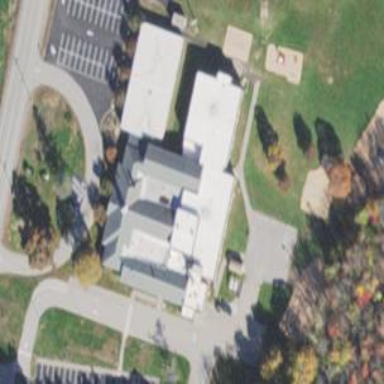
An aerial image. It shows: School building.